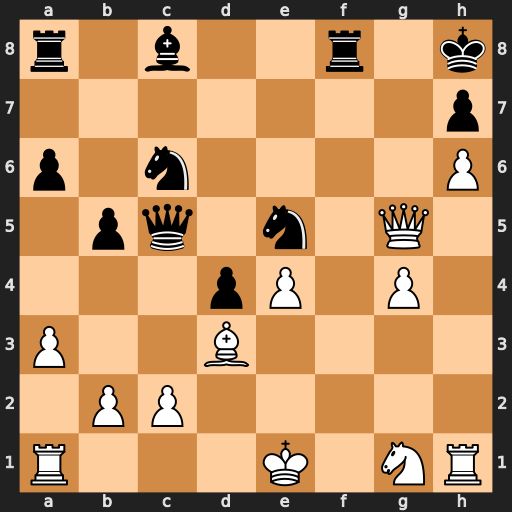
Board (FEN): r1b2r1k/7p/p1n4P/1pq1n1Q1/3pP1P1/P2B4/1PP5/R3K1NR
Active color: w
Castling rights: KQ
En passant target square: -
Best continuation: Qg7#